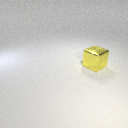
large yellow metal cube